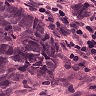
Metastatic tissue present: yes